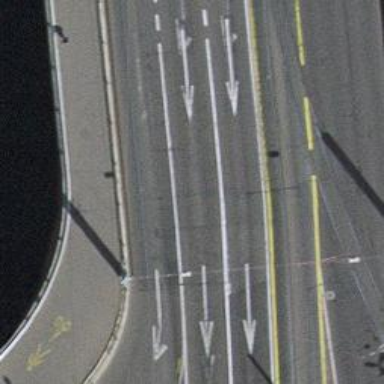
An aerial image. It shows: Service road on asphalt surface leading to tram railway bridge with contact line electrification.